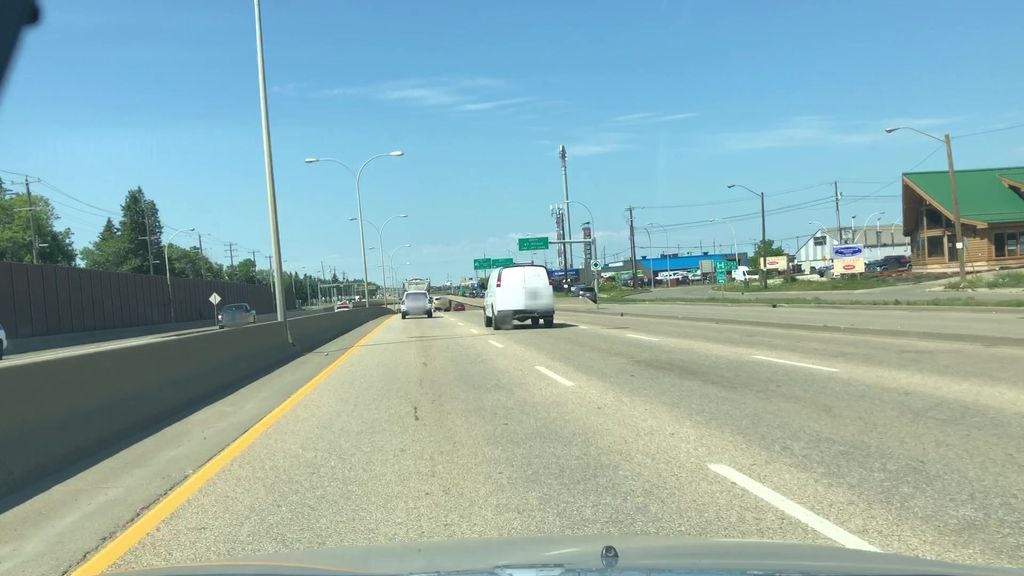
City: edmonton